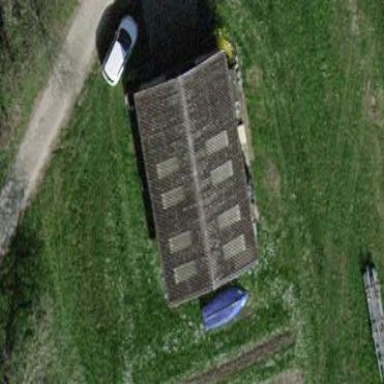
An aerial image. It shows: Rural barn.